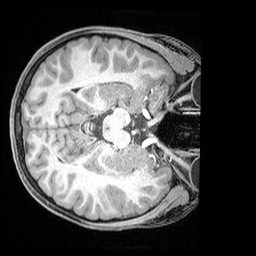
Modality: T1w
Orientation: axial
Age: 9
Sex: female
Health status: ill
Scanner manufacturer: siemens
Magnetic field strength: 3 T
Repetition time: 1.6 s
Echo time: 0.00179 s